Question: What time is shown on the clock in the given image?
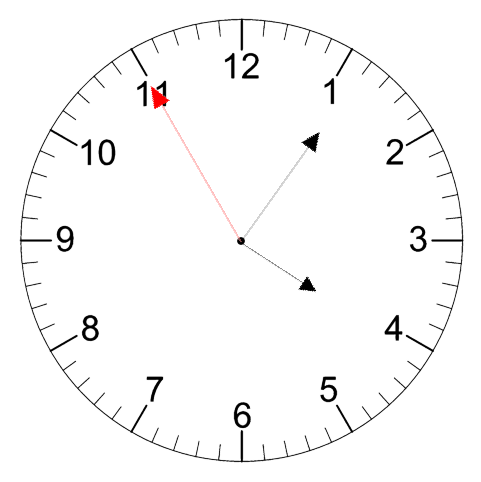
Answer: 04:05:55